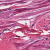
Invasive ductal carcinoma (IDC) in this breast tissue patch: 0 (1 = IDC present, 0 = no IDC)